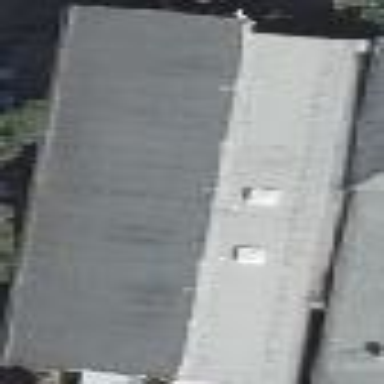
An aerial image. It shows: Building with gray roof.